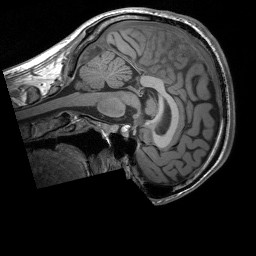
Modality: T1w
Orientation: sagittal
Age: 28
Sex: male
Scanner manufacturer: siemens
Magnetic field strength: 3 T
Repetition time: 1.9 s
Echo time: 0.00252 s